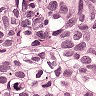
Metastatic tissue present: yes